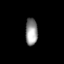
Tissue: prostate
Cell type: Fibroblasts
Senescence score: 0.7016
Nuclear area (px): 324
Mean DAPI intensity: 146.164